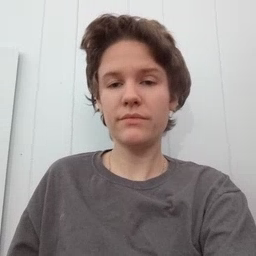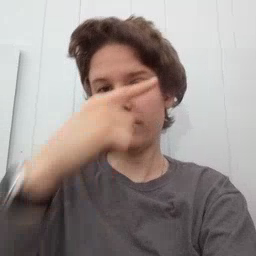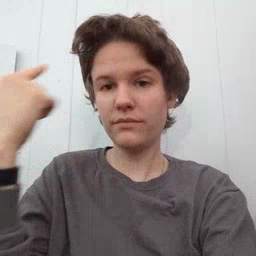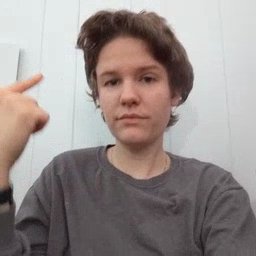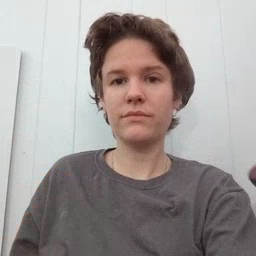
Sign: black